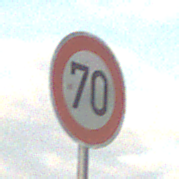
Verkehrszeichen: Geschwindigkeit70
Umgebung: Outdoor, RoadRail
Tageszeit: SunriseSunset
Wetter: PartlyCloudy
Licht: Natural
Jahreszeit: NotSpecified
Kontrast: LowContrast